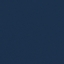
Label: SeaLake